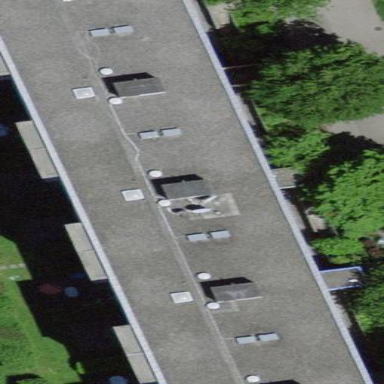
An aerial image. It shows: Flat-roofed apartment building.